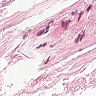
Metastatic tissue present: no